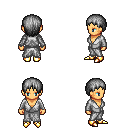
a pixel art fantasy rpg character, female body template, human, tanned skin, white robe, white pants, gray plain hairstyle, gold boots, four views (front, back, left, right), 2x2 character sprite sheet, small pixel art, hard edges, no anti-aliasing